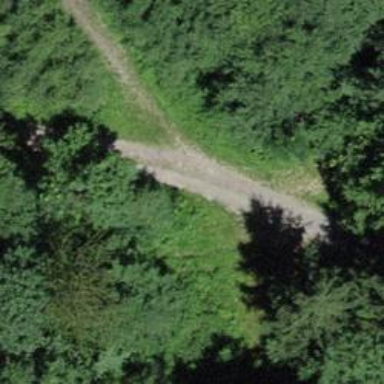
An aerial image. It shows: Unpaved path.